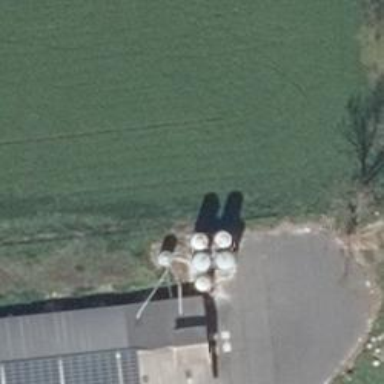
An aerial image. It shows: Silo.